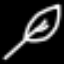
Label: leaf